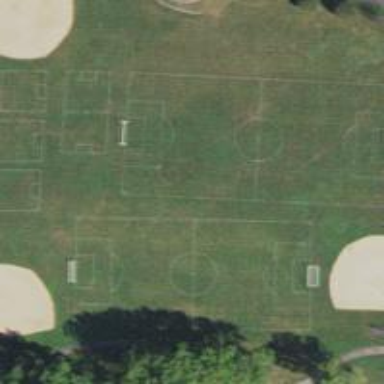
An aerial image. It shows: Soccer pitch designated for leisure and sports activities.